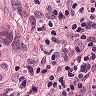
Metastatic tissue present: yes